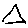
Label: triangle